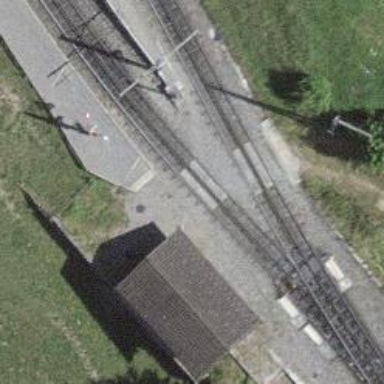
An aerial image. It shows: Crossing for the railway.